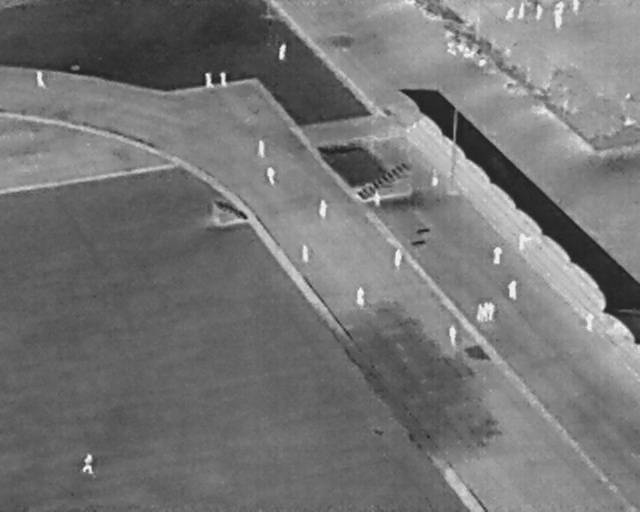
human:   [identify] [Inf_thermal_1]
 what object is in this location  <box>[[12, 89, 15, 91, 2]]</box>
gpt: <ref>1 medium person at the bottom left</ref>

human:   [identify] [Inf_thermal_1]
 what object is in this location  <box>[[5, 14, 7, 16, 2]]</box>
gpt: <ref>1 medium person at the top left</ref>